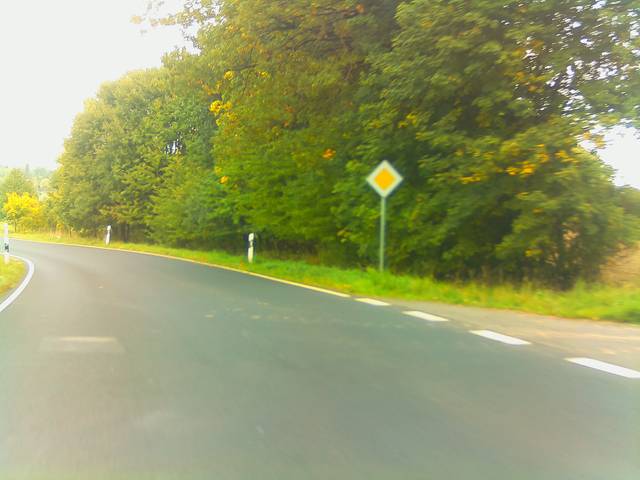
Region: Germany
Coordinates: 50.933, 9.929